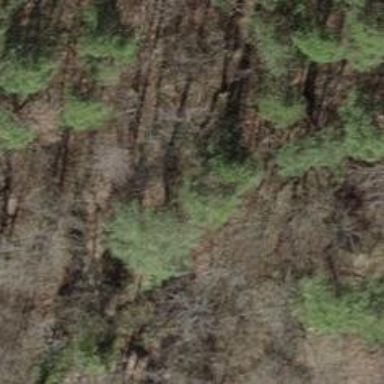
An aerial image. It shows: Cliff in nature.